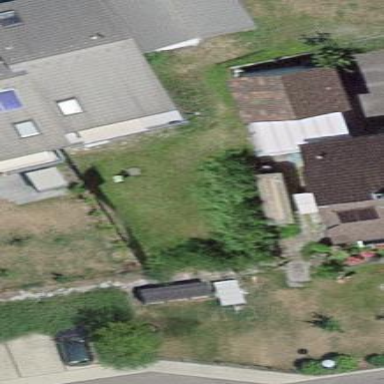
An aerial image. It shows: House with gabled roof oriented across.